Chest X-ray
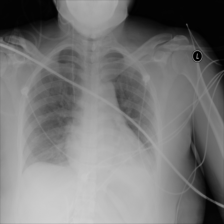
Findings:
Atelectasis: positive
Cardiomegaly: negative
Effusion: positive
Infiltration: negative
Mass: negative
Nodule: negative
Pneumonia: negative
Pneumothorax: positive
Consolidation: negative
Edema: negative
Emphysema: negative
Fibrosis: negative
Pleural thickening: negative
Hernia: negative